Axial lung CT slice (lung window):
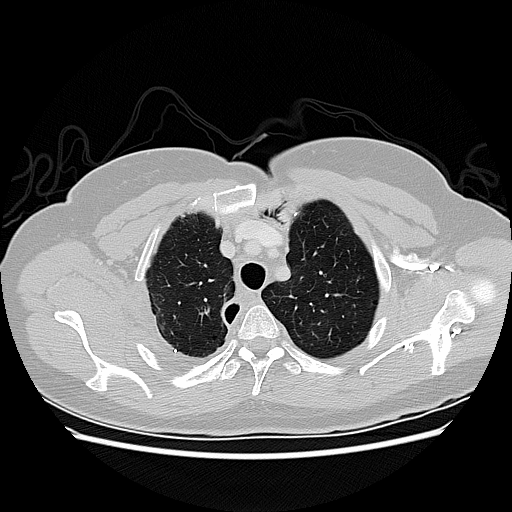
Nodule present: no